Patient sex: M
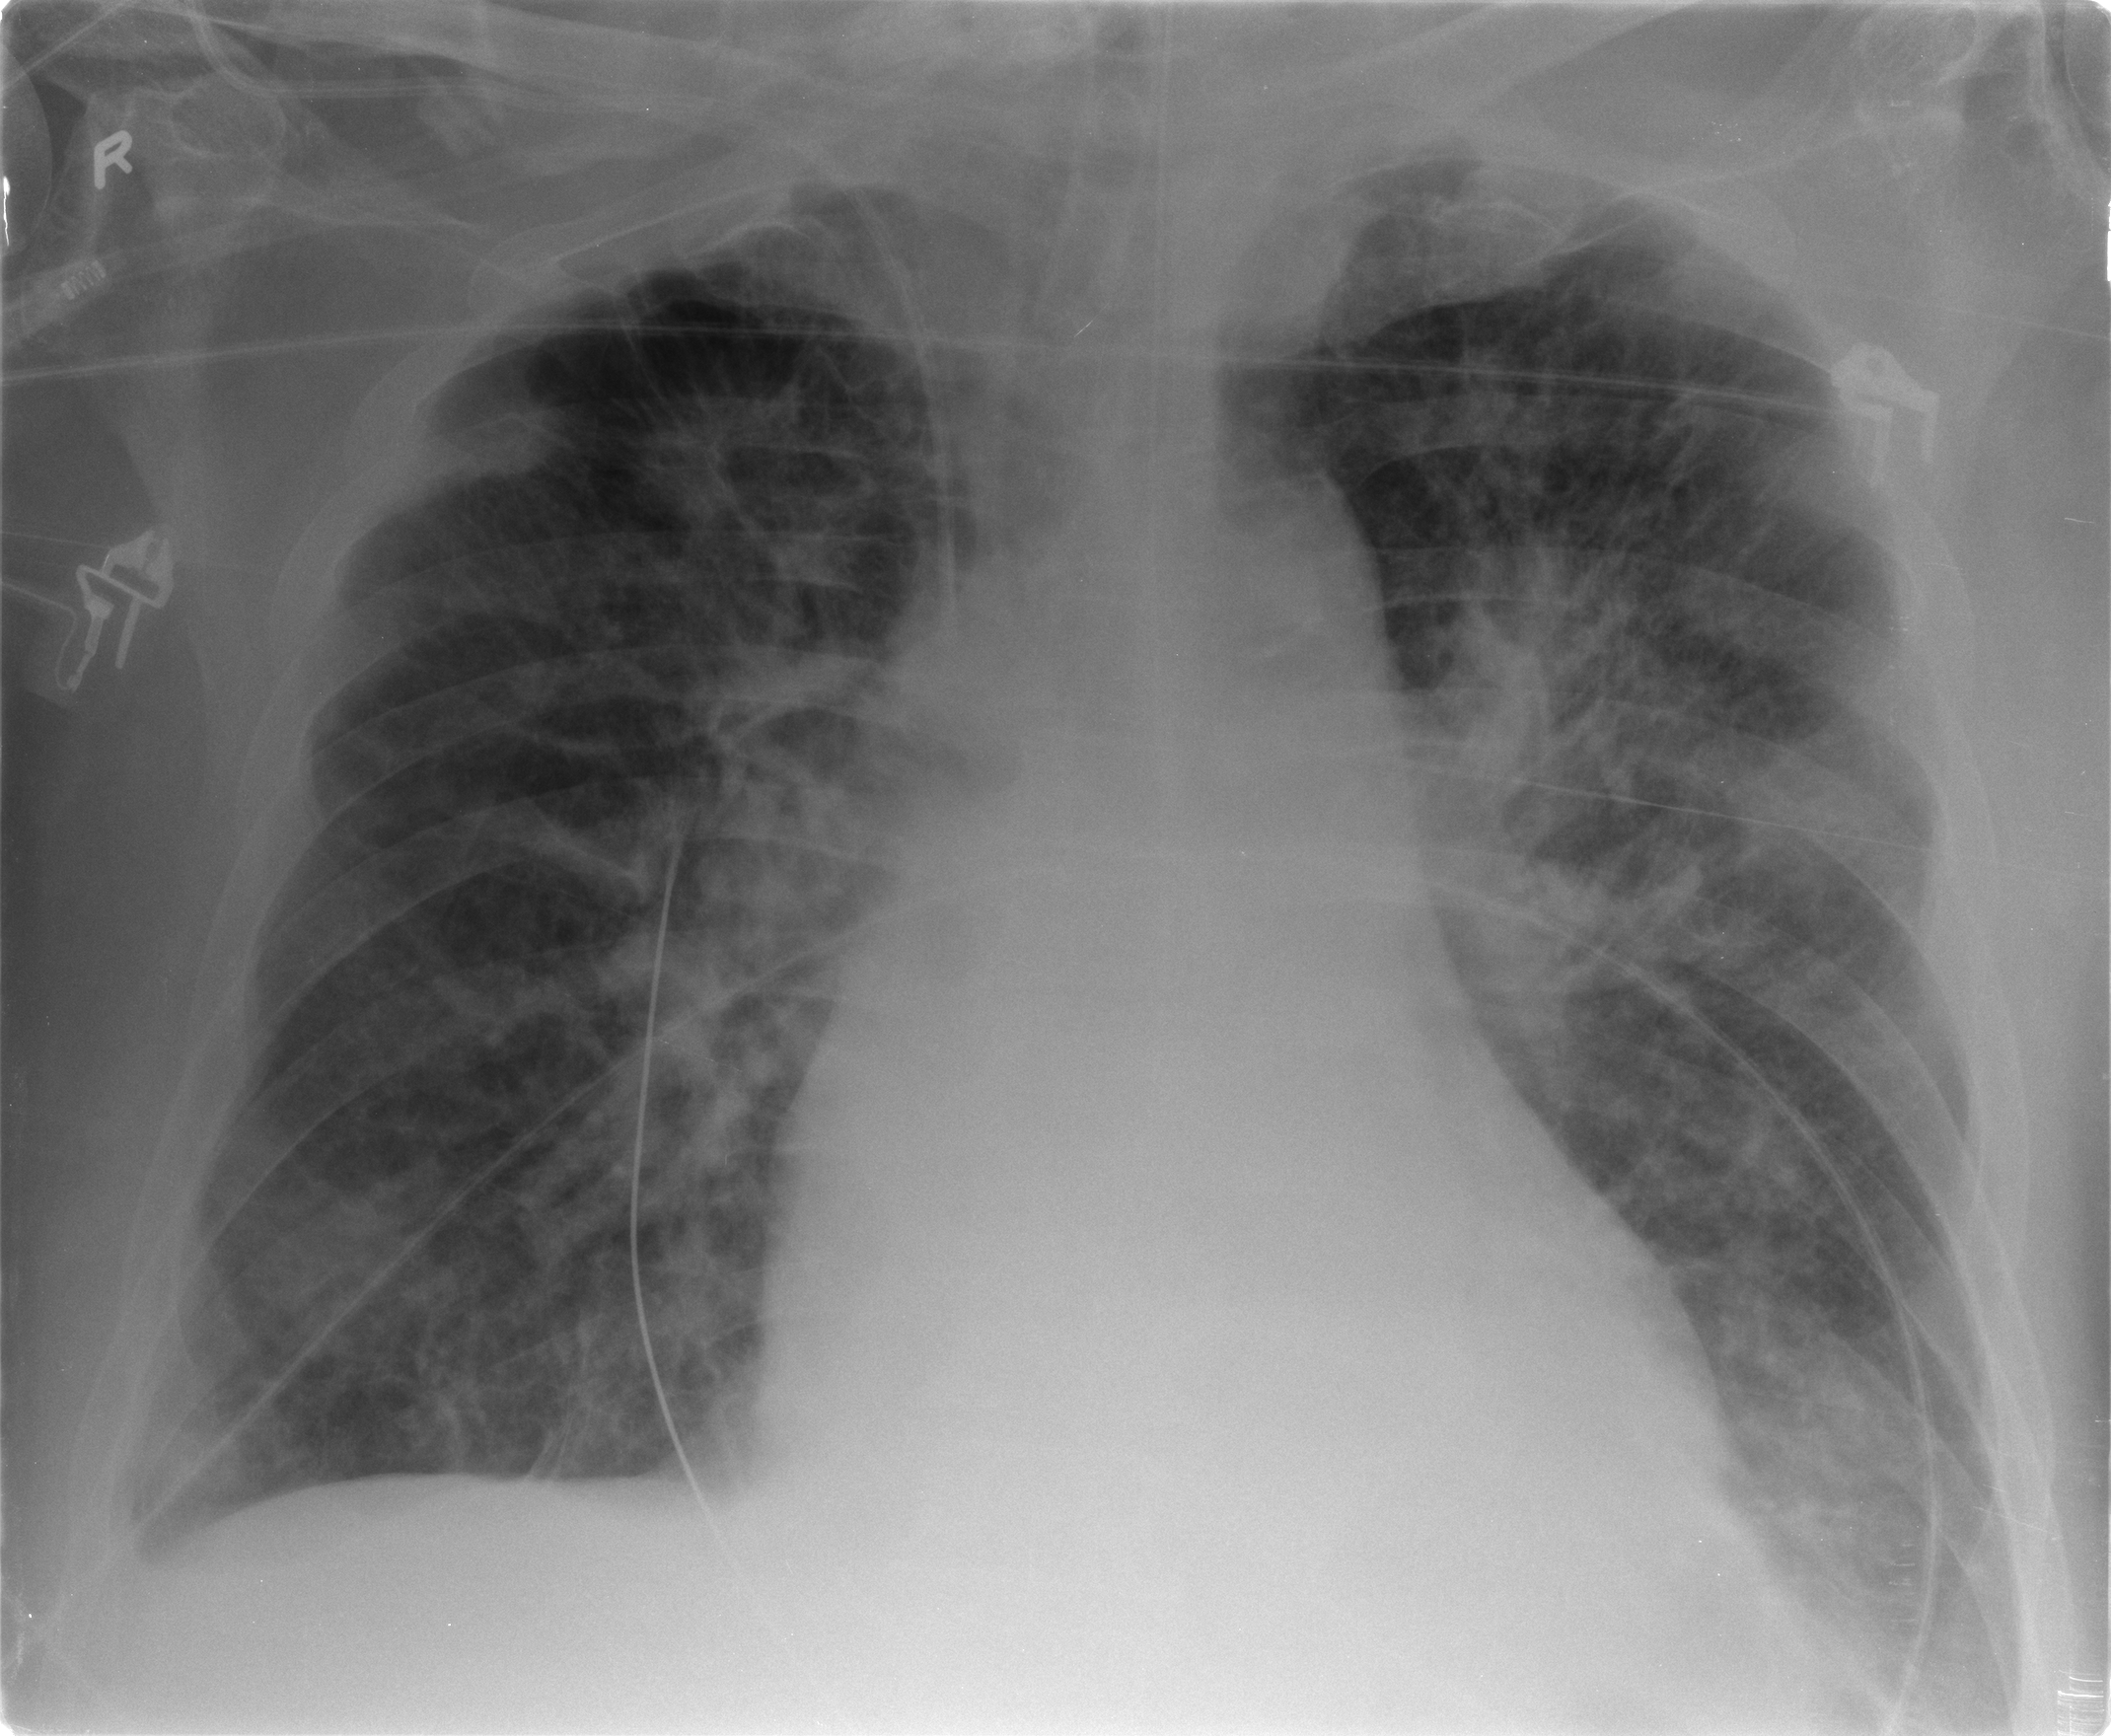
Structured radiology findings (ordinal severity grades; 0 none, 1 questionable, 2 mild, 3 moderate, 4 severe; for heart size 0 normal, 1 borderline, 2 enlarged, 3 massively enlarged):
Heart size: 1
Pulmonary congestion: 2
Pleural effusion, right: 2
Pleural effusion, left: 0
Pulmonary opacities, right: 2
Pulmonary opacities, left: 2
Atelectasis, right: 2
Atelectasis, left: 2